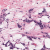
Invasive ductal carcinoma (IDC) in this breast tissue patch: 1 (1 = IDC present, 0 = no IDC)